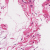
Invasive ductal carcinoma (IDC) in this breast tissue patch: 0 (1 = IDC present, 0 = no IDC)